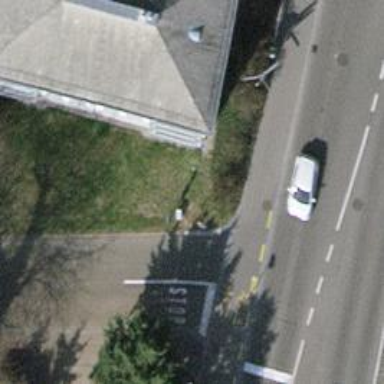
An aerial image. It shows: Street cabinet of man-made origin.